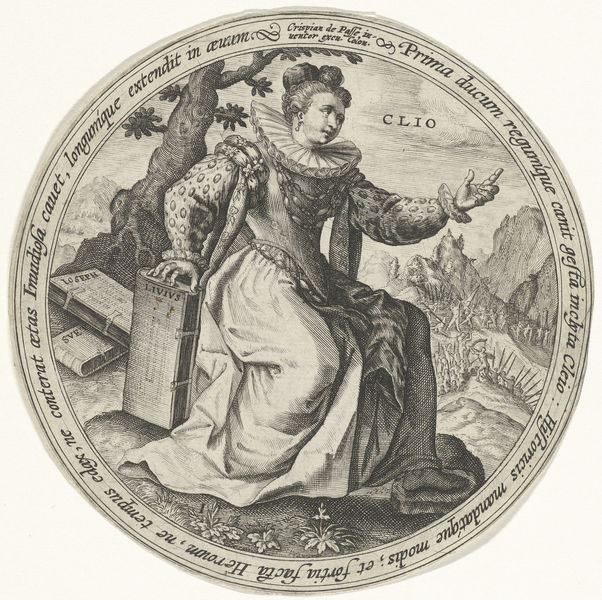
Titel: Clio
Künstler: Crispijn van de (I) Passe
Standort: Amsterdam
Institution: Rijksmuseum
Schlagwörter: baum, felsen, hand, blumen, frau, kleid, kragen, bild, rund, bücher, berge, grafik, zeigen, buch, druck, stich, knorrig, steckfrisur, medaille, latein, fesen, clio, livius